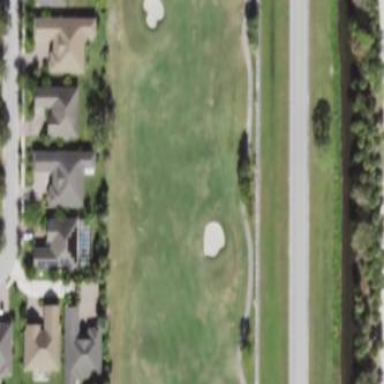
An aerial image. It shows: Grassy area designated as golf fairway.